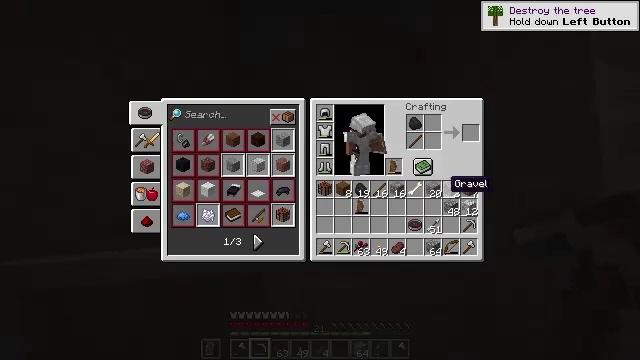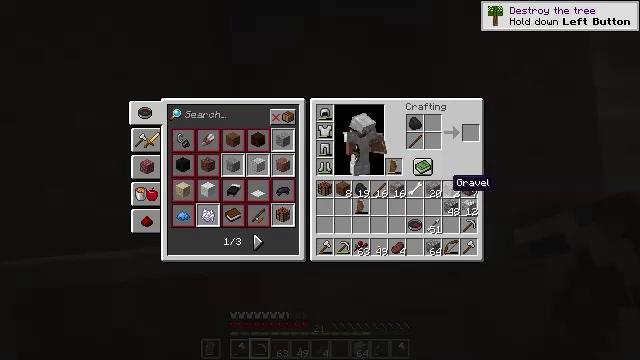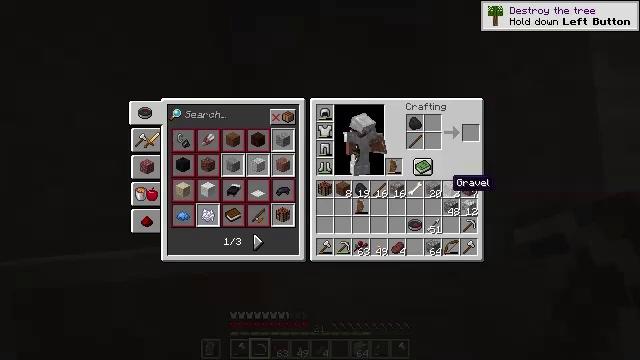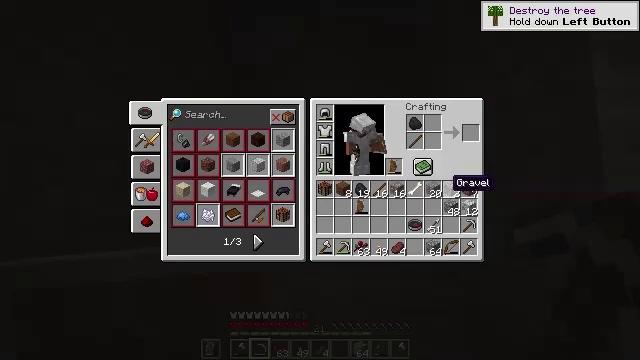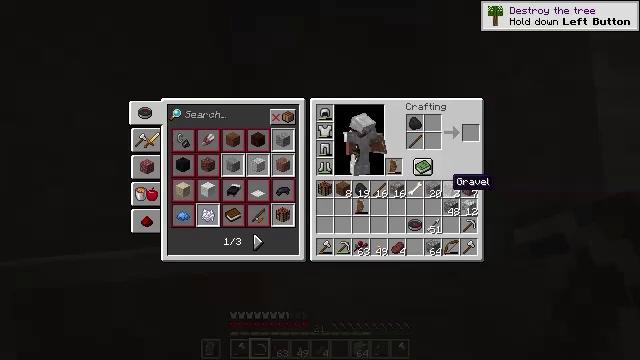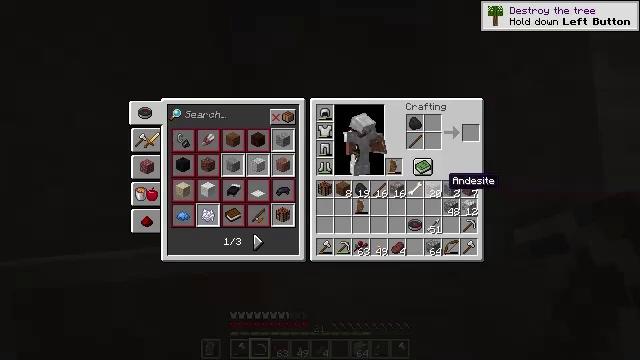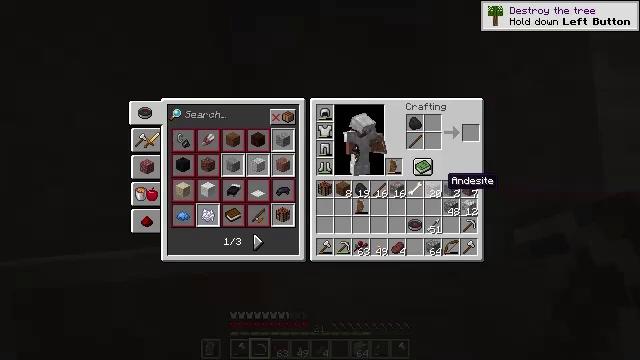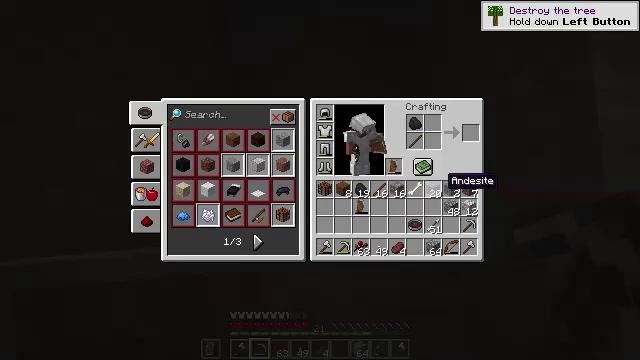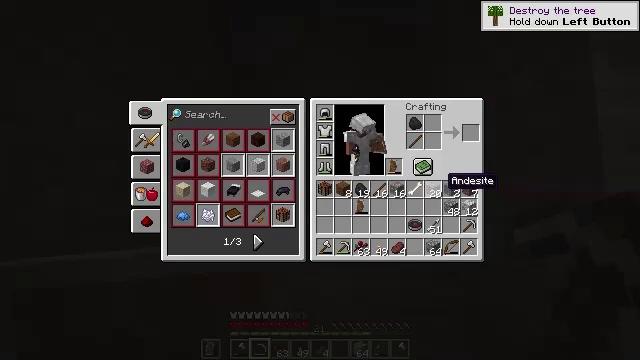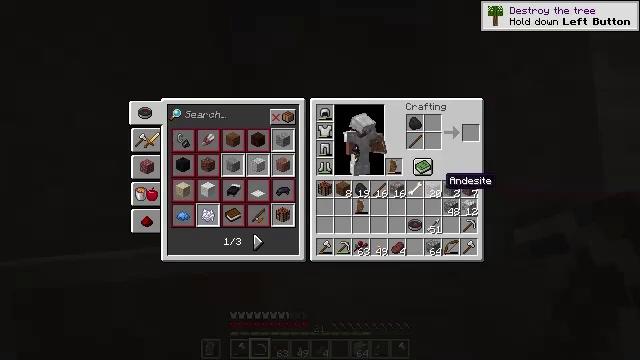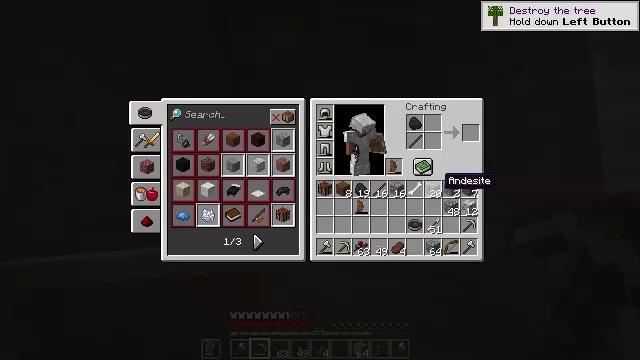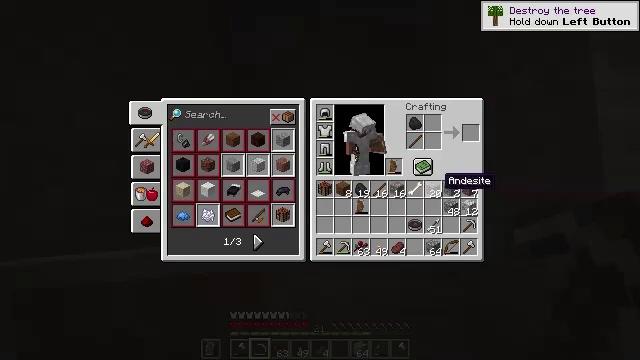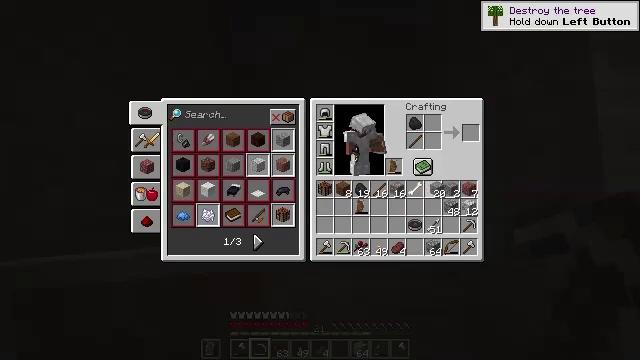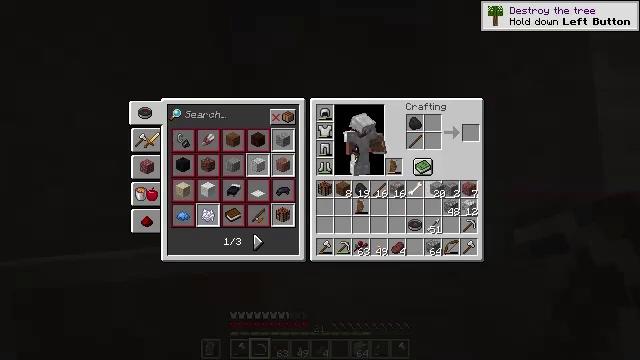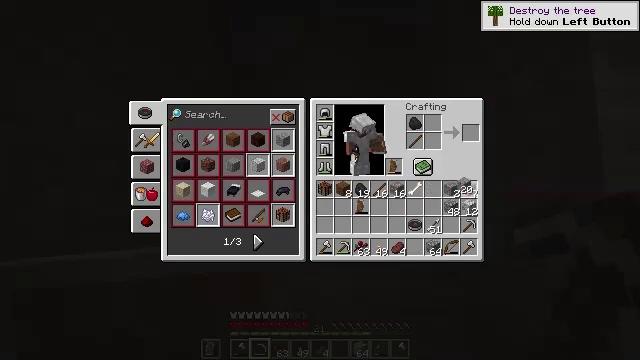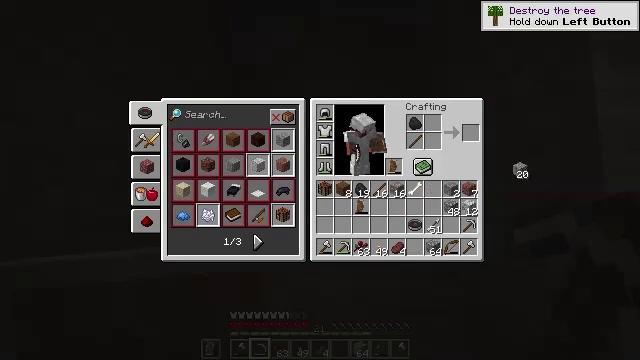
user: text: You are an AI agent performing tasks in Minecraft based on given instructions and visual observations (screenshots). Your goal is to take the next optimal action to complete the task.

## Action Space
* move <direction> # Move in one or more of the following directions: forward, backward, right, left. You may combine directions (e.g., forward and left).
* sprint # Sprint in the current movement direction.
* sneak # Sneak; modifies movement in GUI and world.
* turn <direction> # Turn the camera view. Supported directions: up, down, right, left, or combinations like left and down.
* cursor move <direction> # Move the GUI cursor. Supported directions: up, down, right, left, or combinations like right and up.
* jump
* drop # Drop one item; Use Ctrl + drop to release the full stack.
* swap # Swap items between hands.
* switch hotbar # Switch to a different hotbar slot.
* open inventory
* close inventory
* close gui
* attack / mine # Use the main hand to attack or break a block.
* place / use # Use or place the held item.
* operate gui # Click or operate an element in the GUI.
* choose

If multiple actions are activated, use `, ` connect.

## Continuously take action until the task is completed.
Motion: motion action
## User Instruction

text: Remove a block of andesite from the inventory.
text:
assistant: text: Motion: no_op
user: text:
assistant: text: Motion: no_op
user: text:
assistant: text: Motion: no_op
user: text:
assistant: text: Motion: no_op
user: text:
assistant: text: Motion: no_op
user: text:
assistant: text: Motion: no_op
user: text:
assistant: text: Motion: no_op
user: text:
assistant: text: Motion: no_op
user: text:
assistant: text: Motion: no_op
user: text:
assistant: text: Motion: no_op
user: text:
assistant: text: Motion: no_op
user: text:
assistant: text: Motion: operate gui
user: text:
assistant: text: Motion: operate gui
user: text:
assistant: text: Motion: cursor move right
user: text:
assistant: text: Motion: cursor move right and up
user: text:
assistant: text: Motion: cursor move right and up
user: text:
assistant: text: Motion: no_op
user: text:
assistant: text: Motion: operate gui
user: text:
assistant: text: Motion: operate gui
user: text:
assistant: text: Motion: operate gui
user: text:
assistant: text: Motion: no_op
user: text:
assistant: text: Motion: cursor move left and down
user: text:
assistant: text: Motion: cursor move left and down
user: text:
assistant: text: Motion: cursor move left
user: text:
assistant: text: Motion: cursor move left
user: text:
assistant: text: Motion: no_op